Field crop: maize
Growth stage: 2
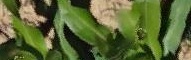
Species: maize